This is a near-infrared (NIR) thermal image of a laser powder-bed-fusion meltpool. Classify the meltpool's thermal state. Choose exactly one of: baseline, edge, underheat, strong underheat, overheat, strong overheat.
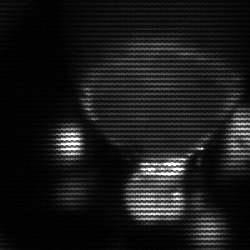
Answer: edge